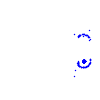
Particle: electron